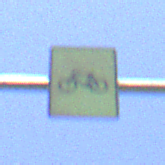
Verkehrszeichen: RadverkehrOhnePfeilsymbol
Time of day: Midday
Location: Outdoor (Nature)
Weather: Clear
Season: Summer
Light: Natural